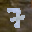
Label: 7